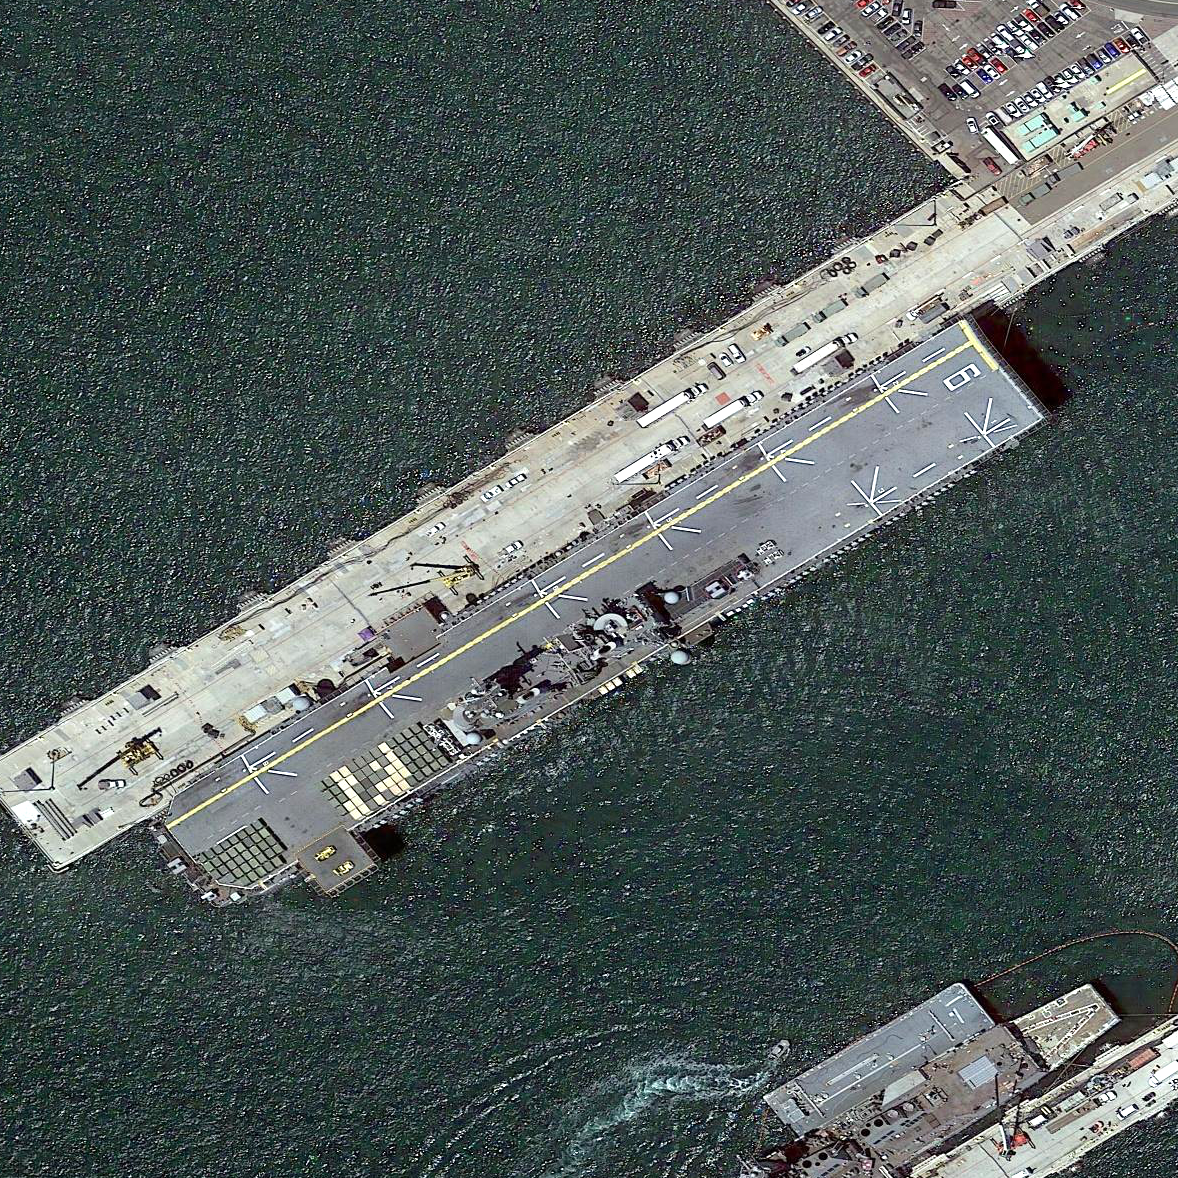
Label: assault